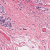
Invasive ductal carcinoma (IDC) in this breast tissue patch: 1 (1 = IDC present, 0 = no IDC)